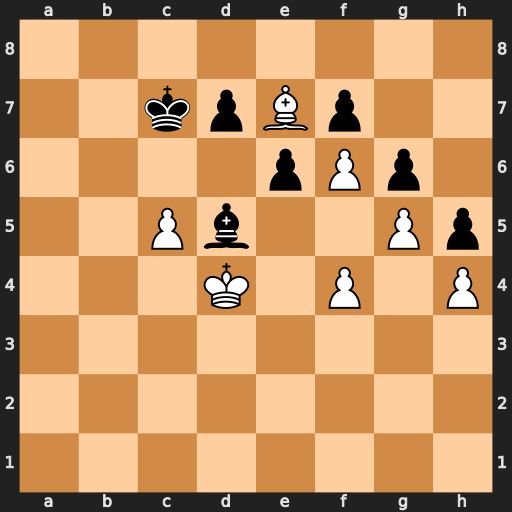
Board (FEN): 8/2kpBp2/4pPp1/2Pb2Pp/3K1P1P/8/8/8
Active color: w
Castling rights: -
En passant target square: -
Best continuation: f5 Kc6 fxg6 e5+ Kxe5 fxg6 f7 Bxf7 Kf6 Bb3 Kxg6